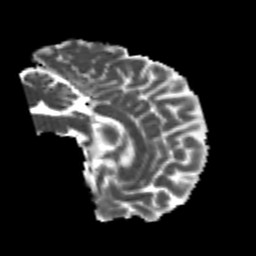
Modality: MD
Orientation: sagittal
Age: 24
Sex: male
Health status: healthy
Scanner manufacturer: philips
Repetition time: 7.388 s
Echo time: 0.08599 s